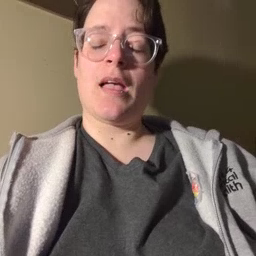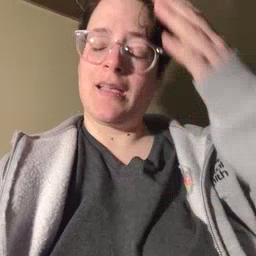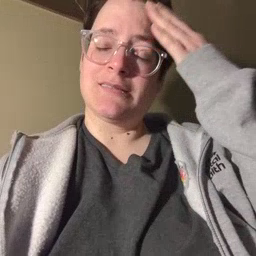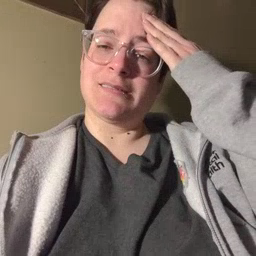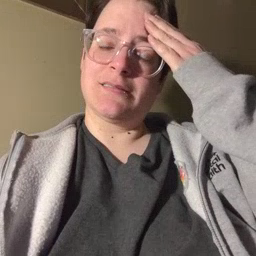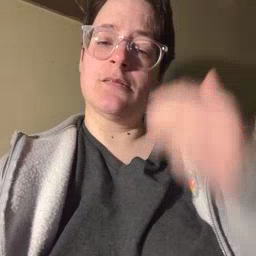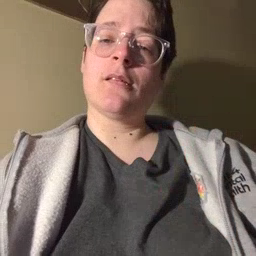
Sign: hat